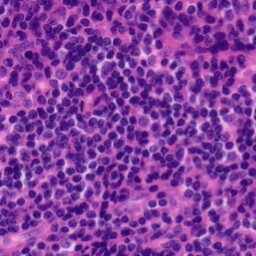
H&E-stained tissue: Tonsil